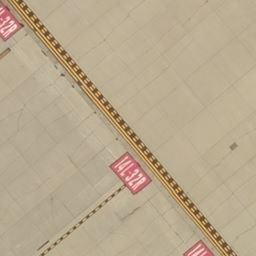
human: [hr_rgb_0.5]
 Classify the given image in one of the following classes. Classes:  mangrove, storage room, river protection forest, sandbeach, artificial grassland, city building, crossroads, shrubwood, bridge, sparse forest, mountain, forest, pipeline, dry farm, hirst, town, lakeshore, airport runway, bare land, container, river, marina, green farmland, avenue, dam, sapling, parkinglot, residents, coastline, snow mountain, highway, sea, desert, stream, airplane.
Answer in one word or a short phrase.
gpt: airport runway